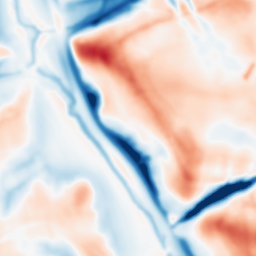
Category: multiscale
Decomposition family: dog_multiscale
Decomposition parameters: sigma_ratio: 1.4
n_scales: 6
base_sigma: 2
Upsampling method: regularized
Upsampling parameters: scale: 4
lambda_reg: 0.01
Upsampling scale: 4